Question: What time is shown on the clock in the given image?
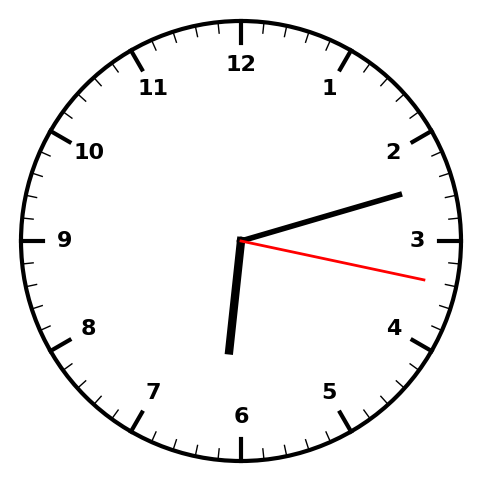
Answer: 06:12:17